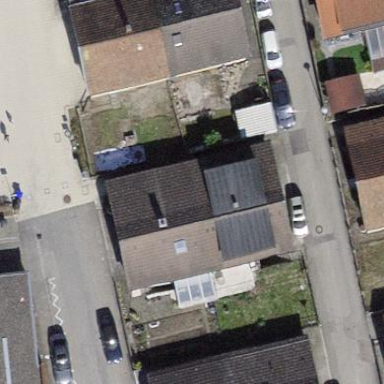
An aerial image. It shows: Semidetached house with gabled roof.